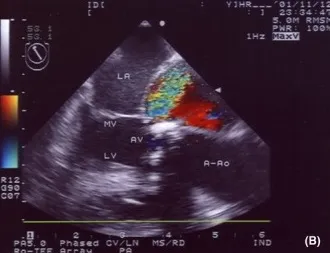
B, Transesophageal echocardiographic image, same view as in image A, but with color-flow Doppler added. Flow is clearly seen from the left ventricle to the aneurysm.
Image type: radiology (ultrasound)